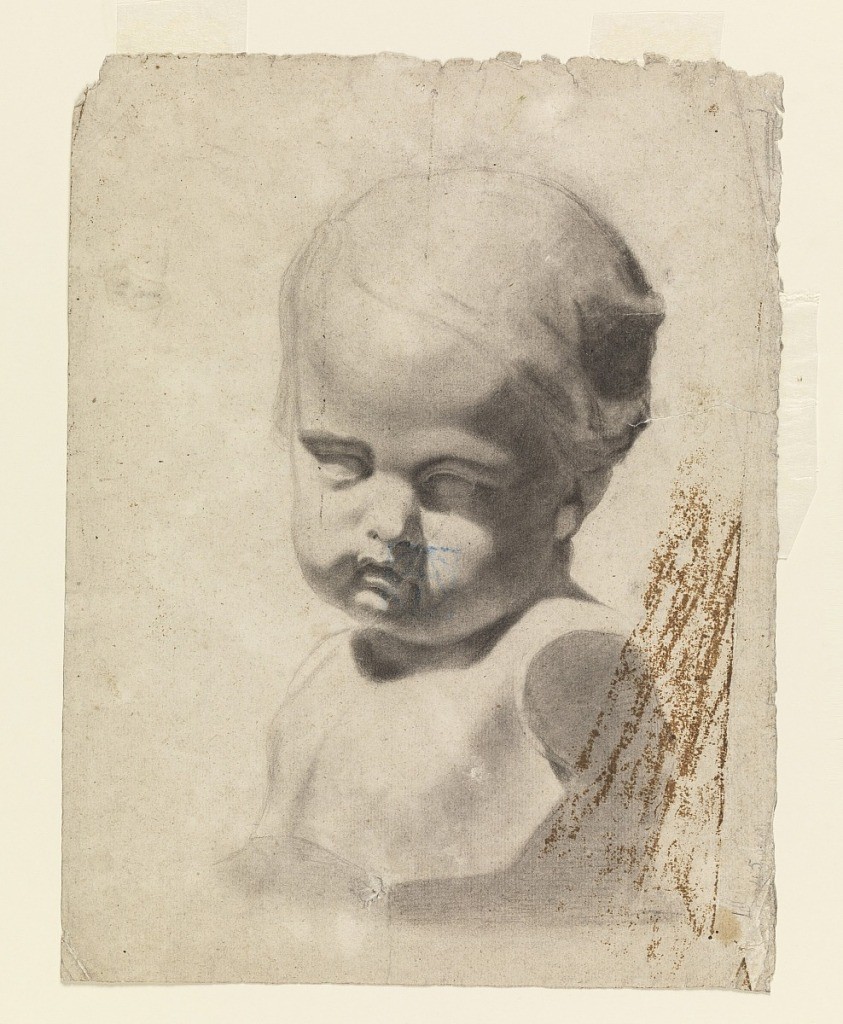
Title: Study of a Bust of a Child (from a plaster cast)
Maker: Leon Dabo, American, 1868–1960
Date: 1881–92
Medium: Charcoal on paper
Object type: Drawing
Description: Head of child turned three-quarters left, gaze directed to the right, downward. Bust cut off at arms.